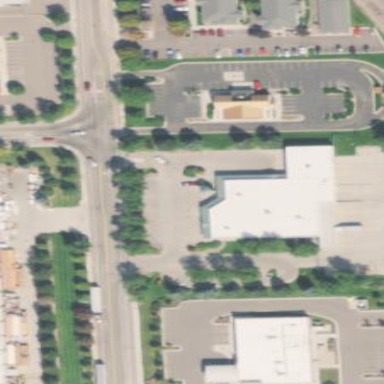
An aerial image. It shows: Post office building.